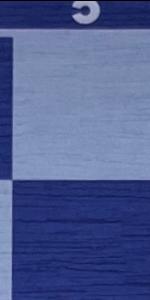
Label: Empty